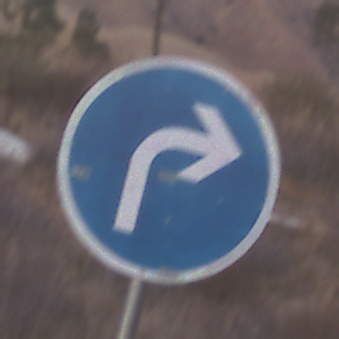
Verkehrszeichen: VorgeschriebeneFahrtrichtungRechts
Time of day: SunriseSunset
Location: Outdoor (Suburban)
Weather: PartlyCloudy
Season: NotSpecified
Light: Natural